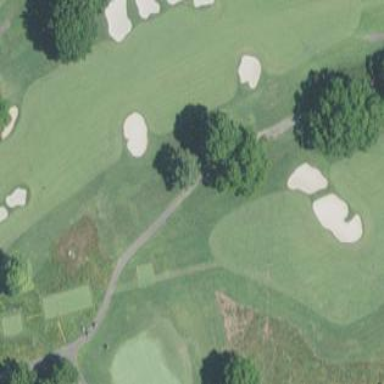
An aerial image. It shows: Grassy area designated as golf fairway.